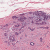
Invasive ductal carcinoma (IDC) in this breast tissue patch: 1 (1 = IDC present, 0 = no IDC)